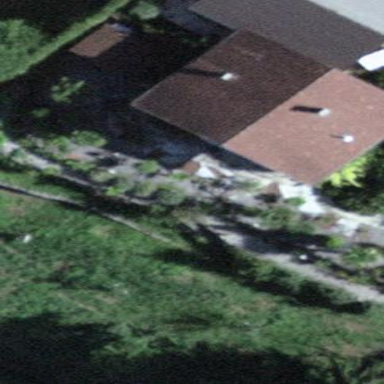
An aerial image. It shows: Detached building.